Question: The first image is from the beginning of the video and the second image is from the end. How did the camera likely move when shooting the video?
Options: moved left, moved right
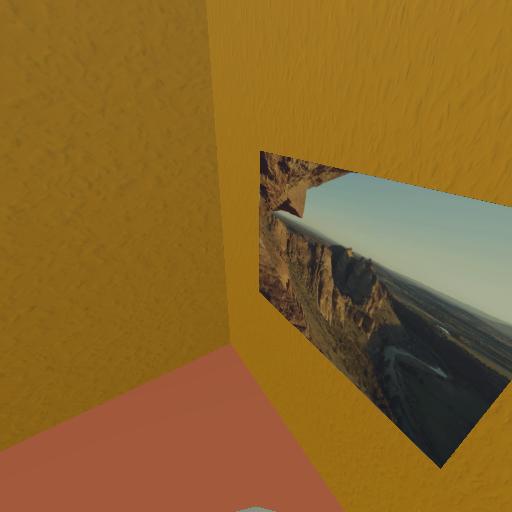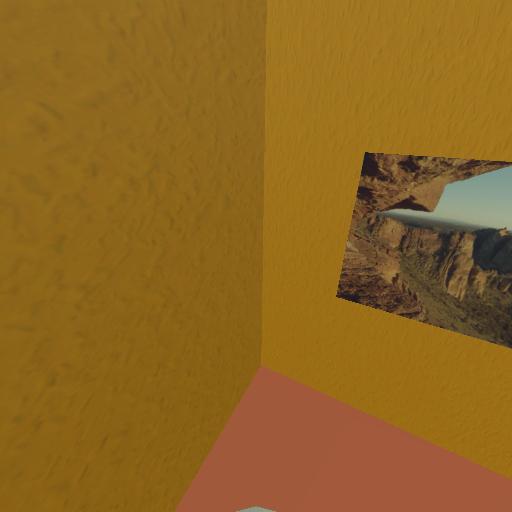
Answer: moved left